Current action and preconditions to check: trajectory_clear

Your task: For each precondition in the list above, predict whether it will hold at this action.

Consider the current scene as observed from the mobile robot's camera, and analyze the predicted future states of all dynamic agents (e.g., people, animals, vehicles, or any moving entities) within the NEXT SECOND.

IMPORTANT: Only answer "very likely" if you are absolutely certain—based on strong, clear evidence—that a dynamic agent will violate the precondition in the predicted future state. Do NOT answer "very likely" for unlikely, ambiguous, or low-probability risks.

Ask yourself for each precondition: Is there a high probability, with clear and convincing evidence, that the predicted future states of any dynamic agent will interfere with the predicted future state of the currently executing action within the NEXT SECOND, causing that precondition to fail?

Assess the risk level based on these predictions. Use "likely" or "very likely" if motions create a clear risk of interference.

Use "neutral" or "improbable" if agents are nearby but their predicted paths are clearly diverging or non-conflicting.

Failure Risk Categories: "very improbable", "improbable", "neutral", "likely", "very likely"

Answer Format: Output ONLY the probability_of_failure value from these categories: "very improbable", "improbable", "neutral", "likely", "very likely"

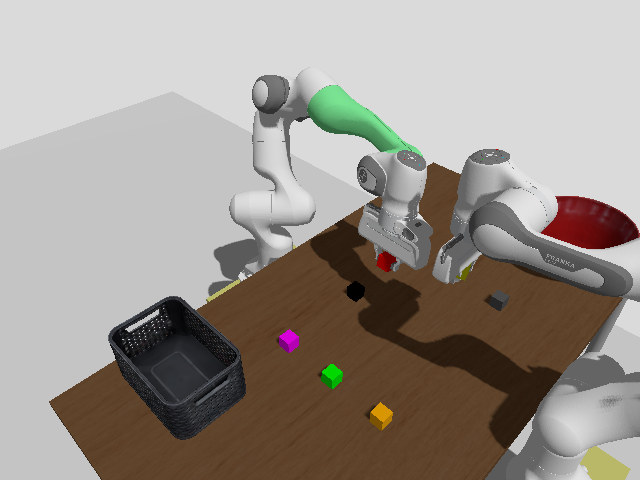

Answer: neutral